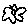
Label: flower